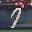
Label: 7